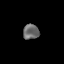
Tissue: lung
Cell type: T cells
Senescence score: 0.2343
Nuclear area (px): 235
Mean DAPI intensity: 109.004